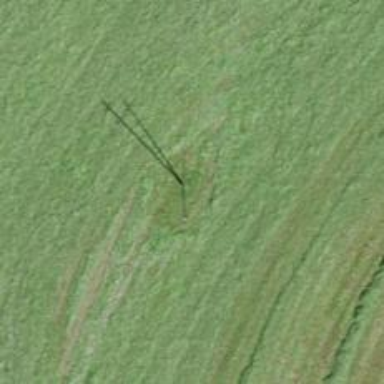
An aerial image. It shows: Minor power line.